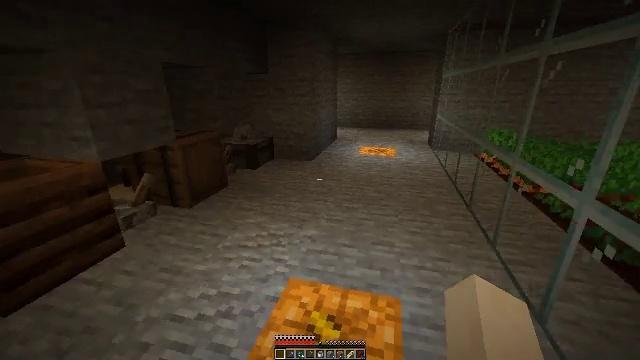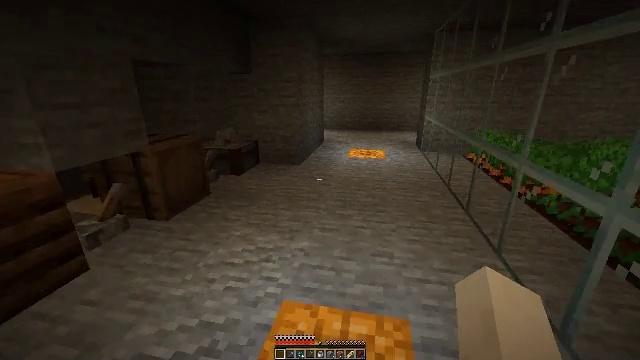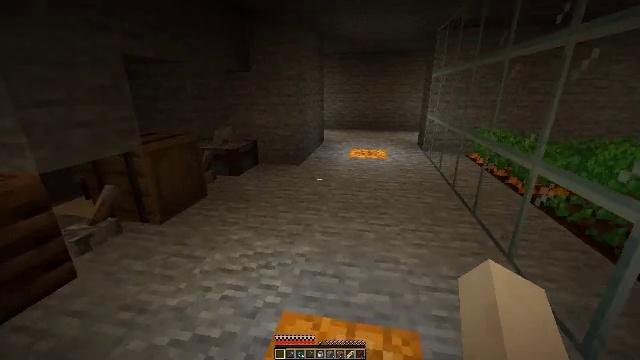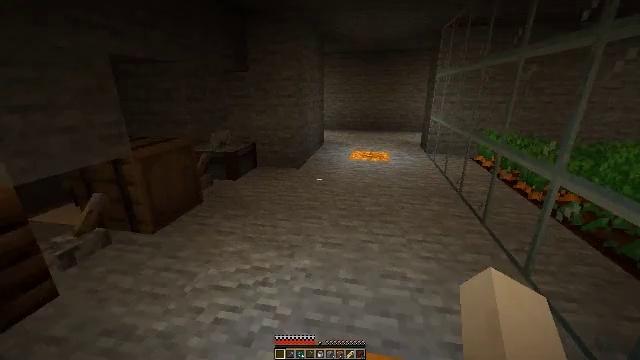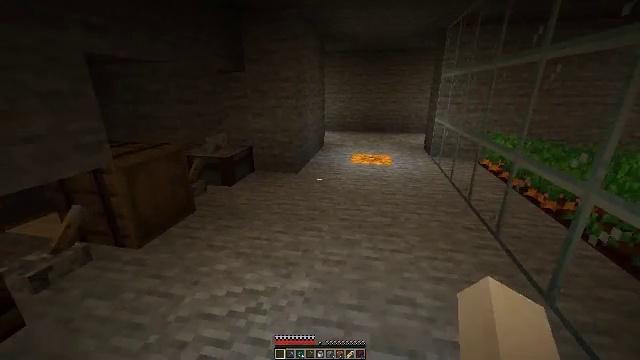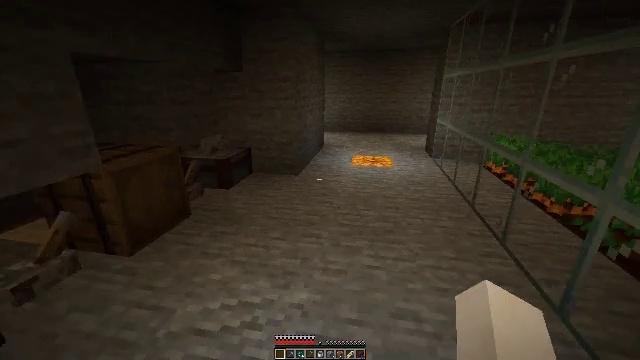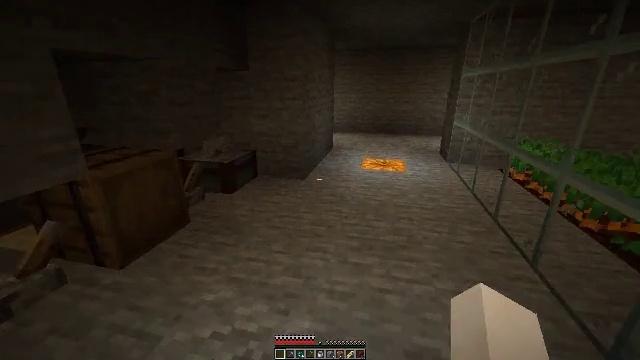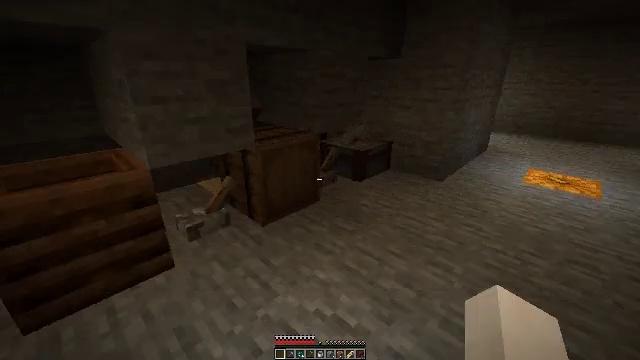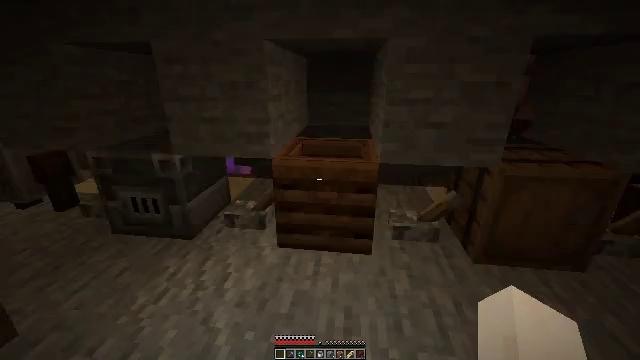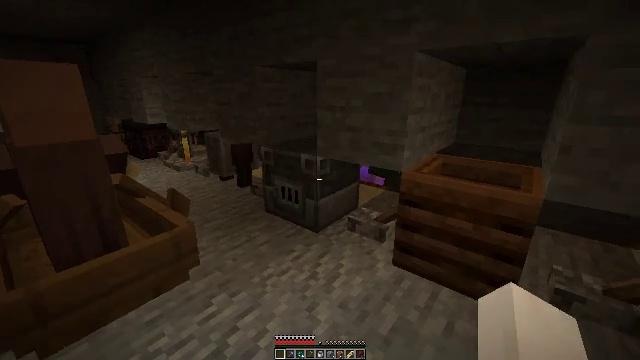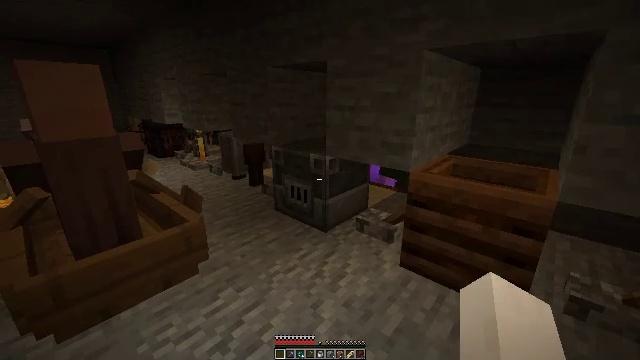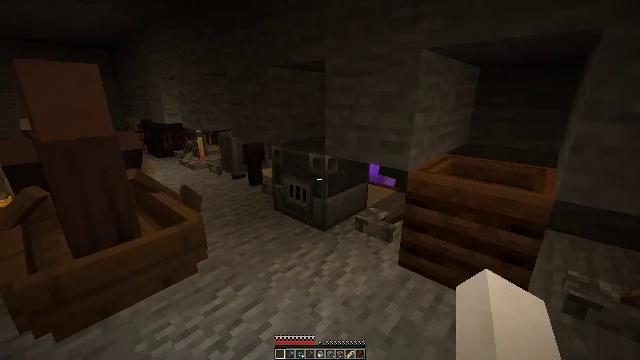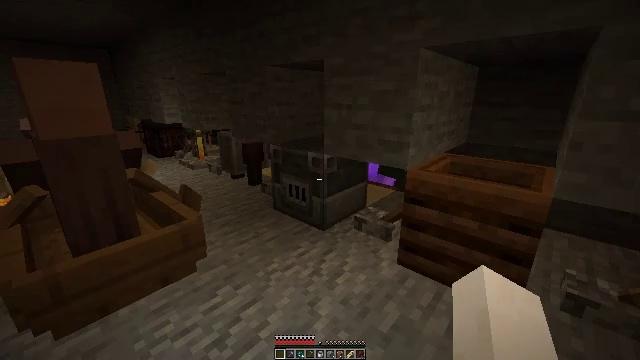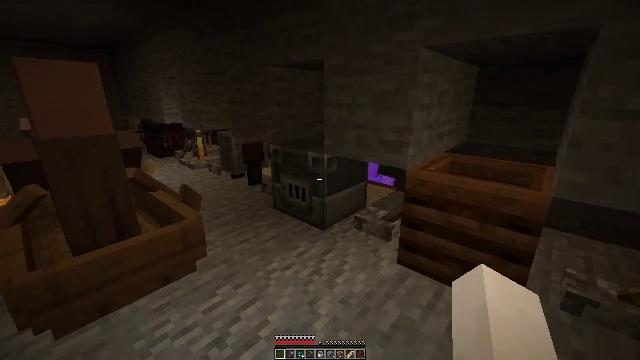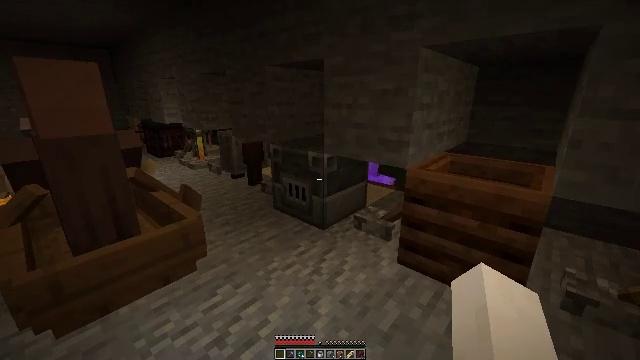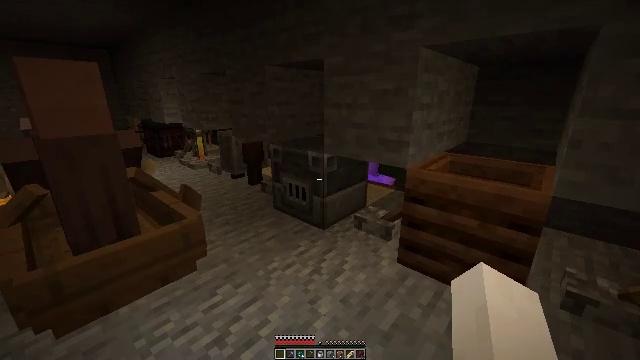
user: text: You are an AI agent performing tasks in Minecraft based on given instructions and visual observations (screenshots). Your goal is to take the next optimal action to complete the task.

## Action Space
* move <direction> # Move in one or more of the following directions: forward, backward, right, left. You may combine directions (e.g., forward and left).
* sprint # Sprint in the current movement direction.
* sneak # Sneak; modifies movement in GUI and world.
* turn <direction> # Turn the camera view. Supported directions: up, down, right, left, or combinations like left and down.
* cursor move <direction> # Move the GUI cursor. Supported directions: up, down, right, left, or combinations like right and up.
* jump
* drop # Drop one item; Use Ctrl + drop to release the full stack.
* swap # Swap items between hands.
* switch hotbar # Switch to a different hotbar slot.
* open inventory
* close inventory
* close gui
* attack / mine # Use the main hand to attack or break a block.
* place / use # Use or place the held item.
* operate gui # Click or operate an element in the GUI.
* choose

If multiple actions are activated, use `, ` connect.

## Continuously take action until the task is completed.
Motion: motion action
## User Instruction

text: Mine the blast furnace.
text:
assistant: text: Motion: move forward, turn right
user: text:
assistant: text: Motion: move forward
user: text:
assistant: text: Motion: move forward
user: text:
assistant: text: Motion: move forward
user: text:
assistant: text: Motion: move forward
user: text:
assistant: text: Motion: move forward, turn left
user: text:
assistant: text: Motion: move forward, turn left and down
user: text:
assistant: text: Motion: turn left
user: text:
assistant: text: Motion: turn left and up
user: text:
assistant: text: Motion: turn left
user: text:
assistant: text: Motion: no_op
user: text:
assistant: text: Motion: no_op
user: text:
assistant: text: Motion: no_op
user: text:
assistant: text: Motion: no_op
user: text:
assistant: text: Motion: no_op
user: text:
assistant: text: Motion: no_op
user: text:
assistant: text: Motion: no_op
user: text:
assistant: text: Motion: no_op
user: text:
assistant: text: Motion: no_op
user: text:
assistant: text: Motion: no_op
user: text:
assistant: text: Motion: no_op
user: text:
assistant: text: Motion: no_op
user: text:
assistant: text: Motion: no_op
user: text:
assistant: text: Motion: no_op
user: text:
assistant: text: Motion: no_op
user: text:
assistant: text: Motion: no_op
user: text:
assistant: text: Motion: no_op
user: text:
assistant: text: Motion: no_op
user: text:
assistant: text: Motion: no_op
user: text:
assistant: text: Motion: no_op